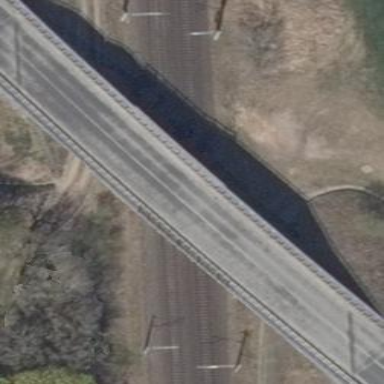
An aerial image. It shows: Man-made bridge.